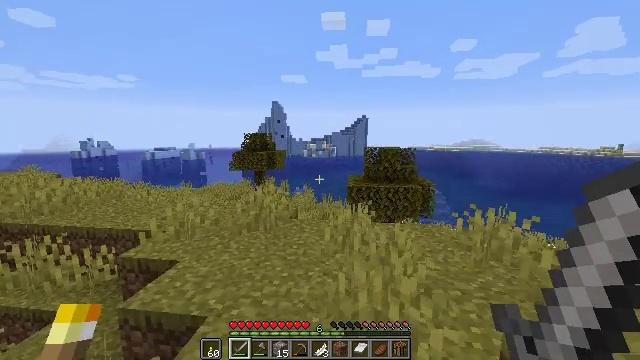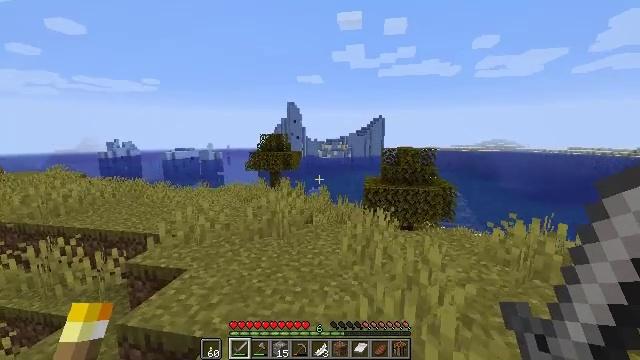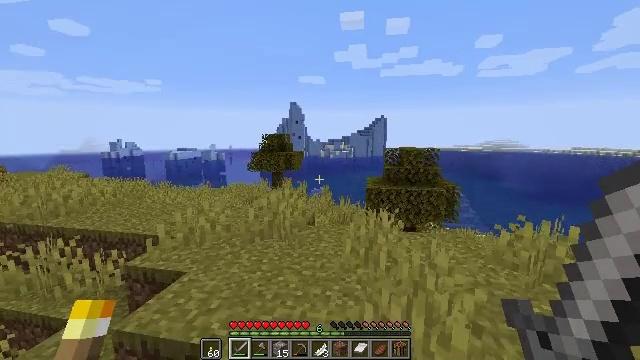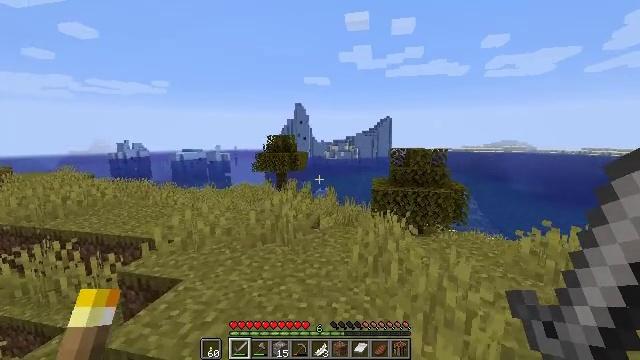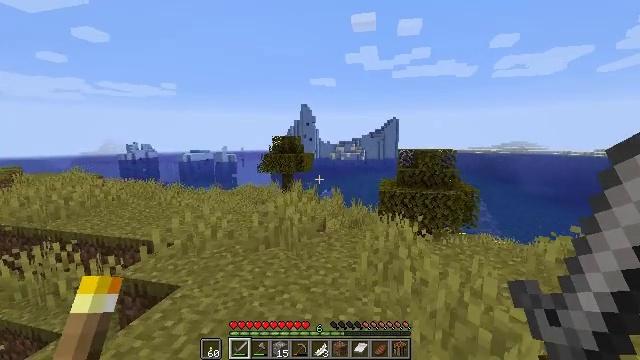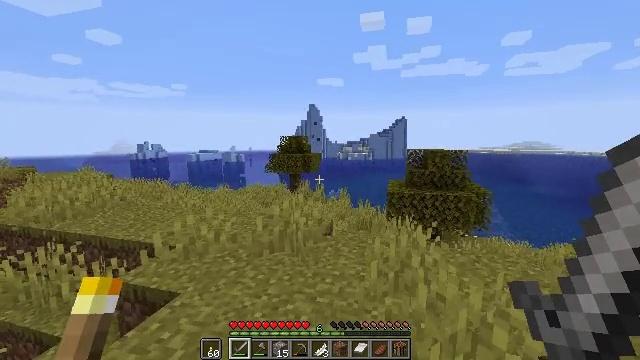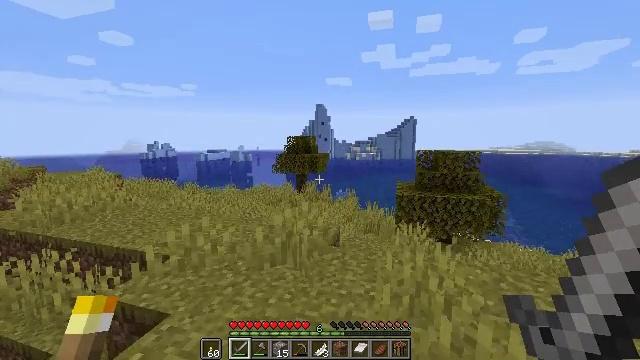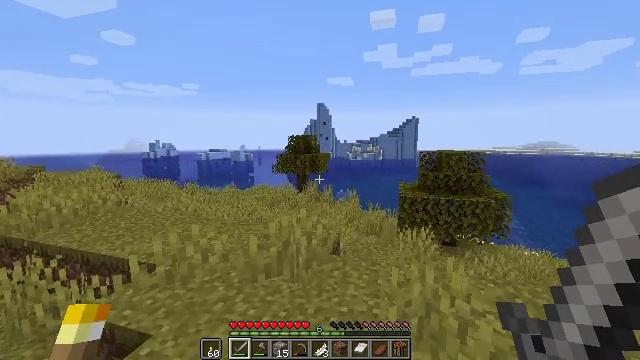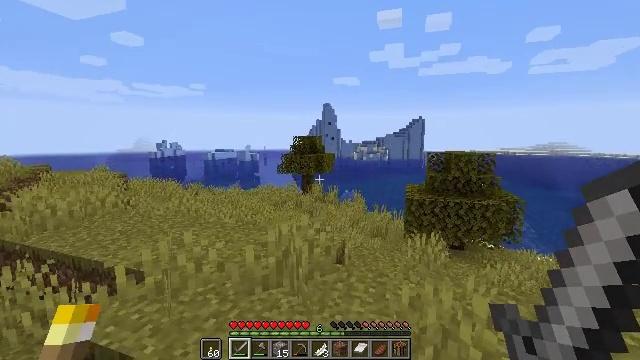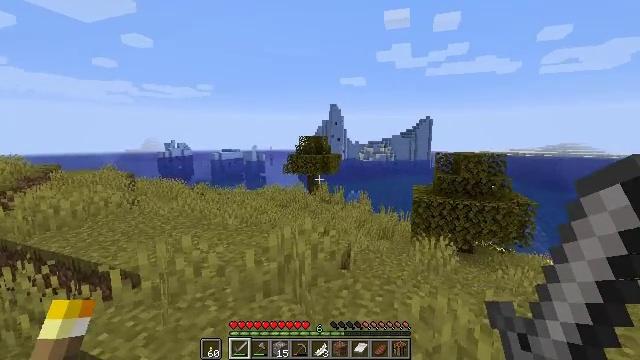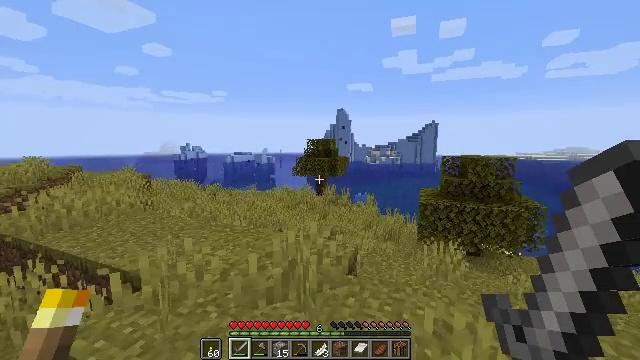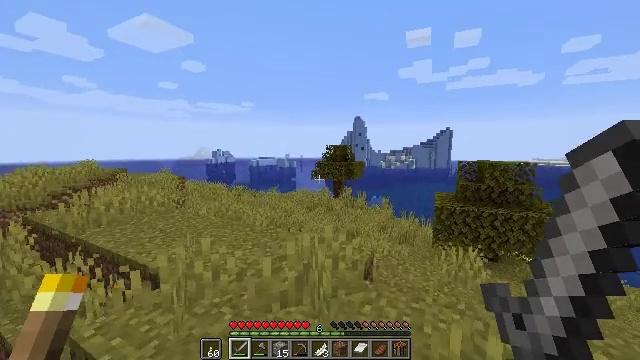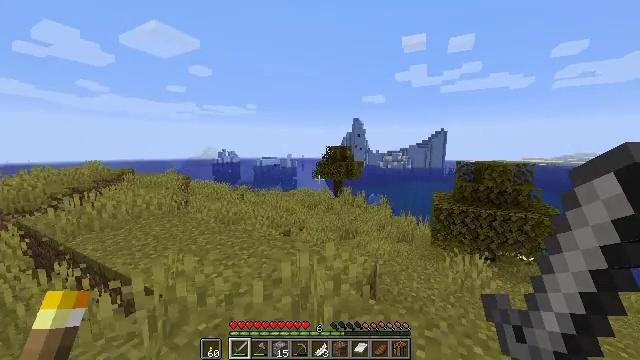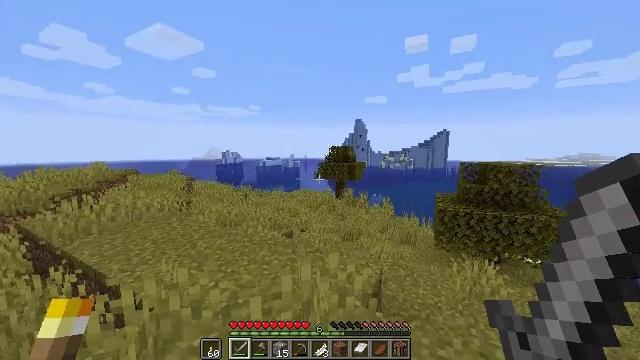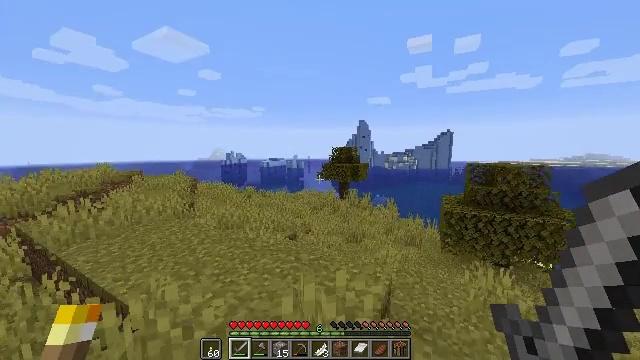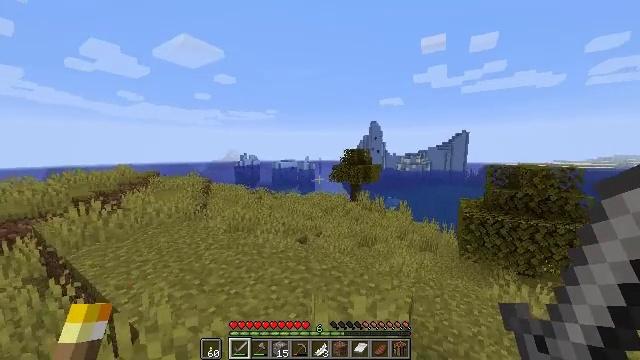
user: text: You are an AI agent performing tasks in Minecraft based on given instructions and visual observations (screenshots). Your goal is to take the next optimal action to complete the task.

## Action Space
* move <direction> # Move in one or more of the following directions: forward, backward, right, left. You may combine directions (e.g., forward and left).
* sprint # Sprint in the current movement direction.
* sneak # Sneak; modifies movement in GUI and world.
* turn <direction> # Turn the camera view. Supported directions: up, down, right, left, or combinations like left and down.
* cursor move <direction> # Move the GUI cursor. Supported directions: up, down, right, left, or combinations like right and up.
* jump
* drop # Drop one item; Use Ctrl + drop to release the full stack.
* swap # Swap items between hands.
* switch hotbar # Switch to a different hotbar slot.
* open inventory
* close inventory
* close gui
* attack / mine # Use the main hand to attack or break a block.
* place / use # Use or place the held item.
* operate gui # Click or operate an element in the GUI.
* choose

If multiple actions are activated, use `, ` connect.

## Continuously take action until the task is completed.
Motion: motion action
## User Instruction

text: Acquire packed ice by mining.
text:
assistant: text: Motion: move forward, turn left
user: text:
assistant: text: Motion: move forward
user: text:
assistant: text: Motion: move forward, turn left
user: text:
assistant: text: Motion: move forward, turn left
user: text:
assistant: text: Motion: move forward, turn left
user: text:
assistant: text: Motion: move forward, turn left
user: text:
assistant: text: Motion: move forward
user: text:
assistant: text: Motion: move forward, turn left
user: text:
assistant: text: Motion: move forward, sprint, turn left
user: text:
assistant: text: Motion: move forward, sprint, turn left
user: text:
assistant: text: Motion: move forward, sprint, turn left
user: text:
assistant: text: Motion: move forward, sprint
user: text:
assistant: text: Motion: move forward, sprint
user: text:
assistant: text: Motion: move forward, sprint
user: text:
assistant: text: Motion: move forward, sprint, turn left
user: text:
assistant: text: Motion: move forward, sprint, turn left
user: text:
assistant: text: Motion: move forward, sprint, turn left
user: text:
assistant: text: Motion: move forward, sprint, turn left
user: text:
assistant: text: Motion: move forward, sprint, turn left
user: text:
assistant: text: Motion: move forward, sprint, turn left
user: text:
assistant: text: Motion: move forward, sprint, turn left
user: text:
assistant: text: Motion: move forward, sprint, turn left
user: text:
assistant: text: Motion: move forward, sprint, turn left
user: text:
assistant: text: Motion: move forward, sprint
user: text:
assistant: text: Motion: move forward, sprint
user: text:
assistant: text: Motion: move forward, sprint
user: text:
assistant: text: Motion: move forward, sprint, turn left
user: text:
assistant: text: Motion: move forward, sprint, turn left
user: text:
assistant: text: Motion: move forward, sprint, turn left and up
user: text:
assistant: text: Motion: move forward, sprint, turn left